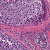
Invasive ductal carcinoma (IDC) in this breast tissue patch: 0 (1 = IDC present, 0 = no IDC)